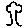
Label: tree